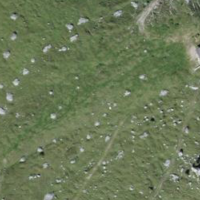
EUNIS habitat code: 23
Species observed at this site:
Leptinotarsa decemlineata
Silene acaulis
Saxifraga paniculata
Dryas octopetala